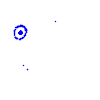
Particle: pion